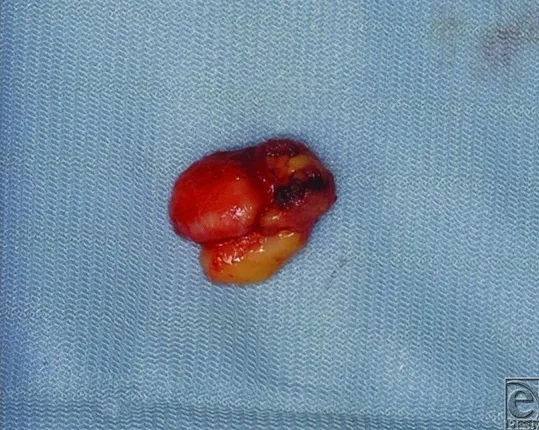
Macroscopic findings of the lesion. A soft yellowish mass together with a hard whitish nodule is seen.
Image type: medical_photograph (other_medical_photograph)